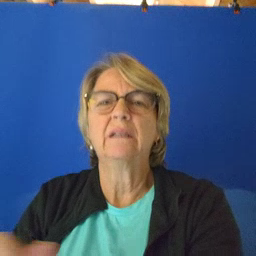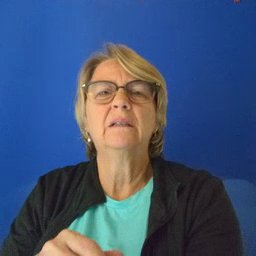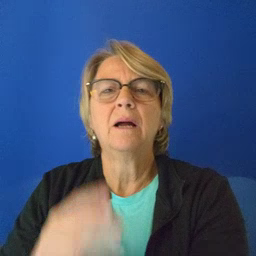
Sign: yucky